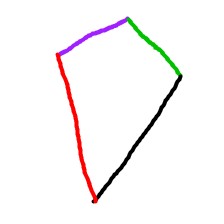
Shape: kite